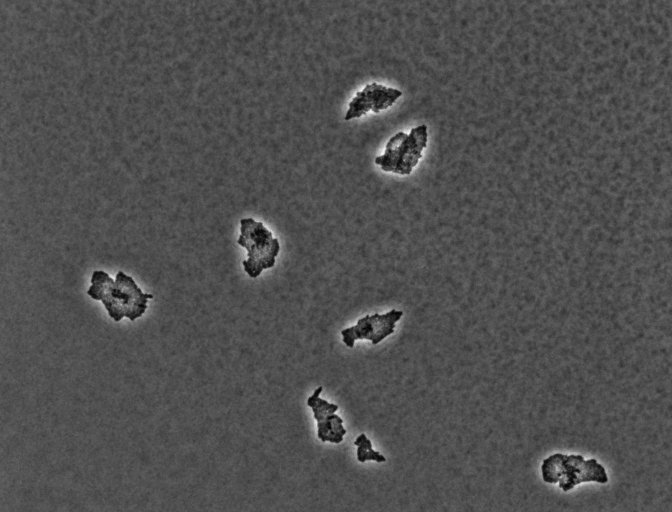
Phase contrast microscopy, 20x objective, 3 h incubation